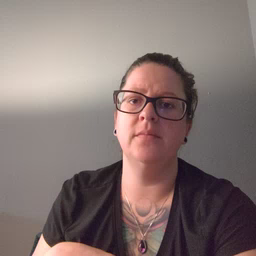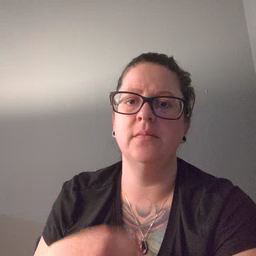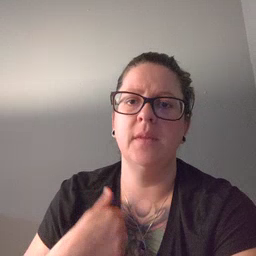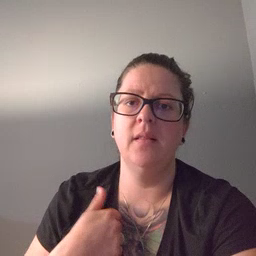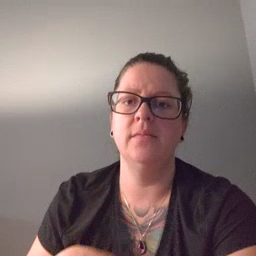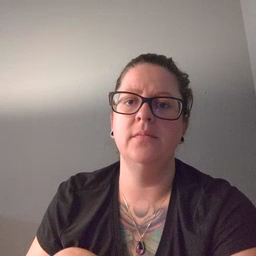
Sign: bath